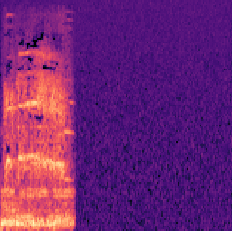
Sound class: Rooster